Field crop: tomato
Growth stage: 1
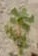
Species: portulaca